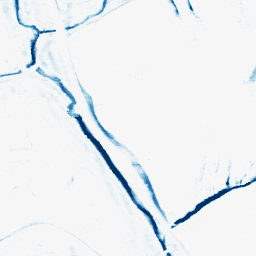
Category: morphological
Decomposition family: morphological_rect
Decomposition parameters: operation: closing
width: 10
height: 5
Upsampling method: quintic
Upsampling parameters: scale: 4
Upsampling scale: 4